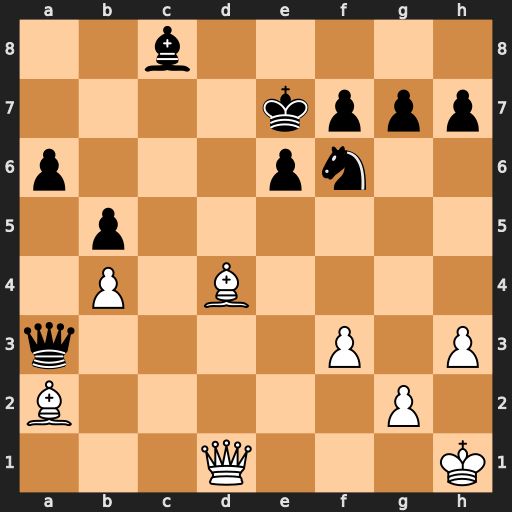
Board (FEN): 2b5/4kppp/p3pn2/1p6/1P1B4/q4P1P/B5P1/3Q3K
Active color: w
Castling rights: -
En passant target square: -
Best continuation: Bc5+ Ke8 Qd6 Qc1+ Kh2